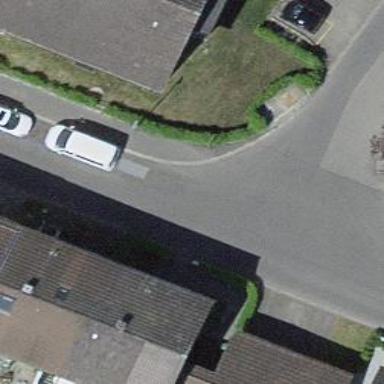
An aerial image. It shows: Kerb barrier.